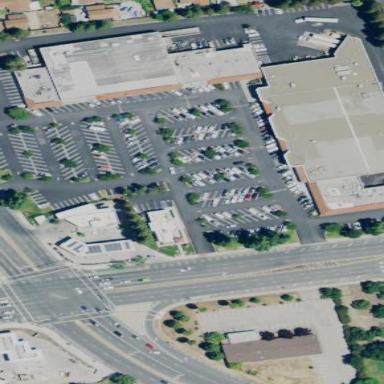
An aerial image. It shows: Retail area.